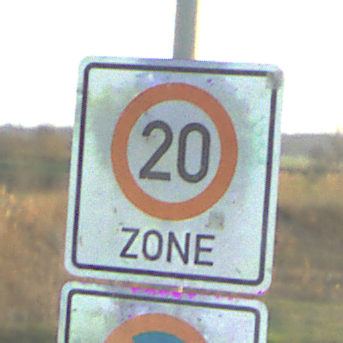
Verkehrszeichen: BeginnZone20
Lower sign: BeginnEingeschraenktesHalteverbotZone
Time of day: SunriseSunset
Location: Outdoor (Nature)
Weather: PartlyCloudy
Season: NotSpecified
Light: Natural